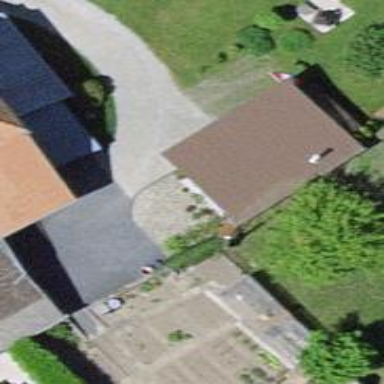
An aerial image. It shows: Shed.